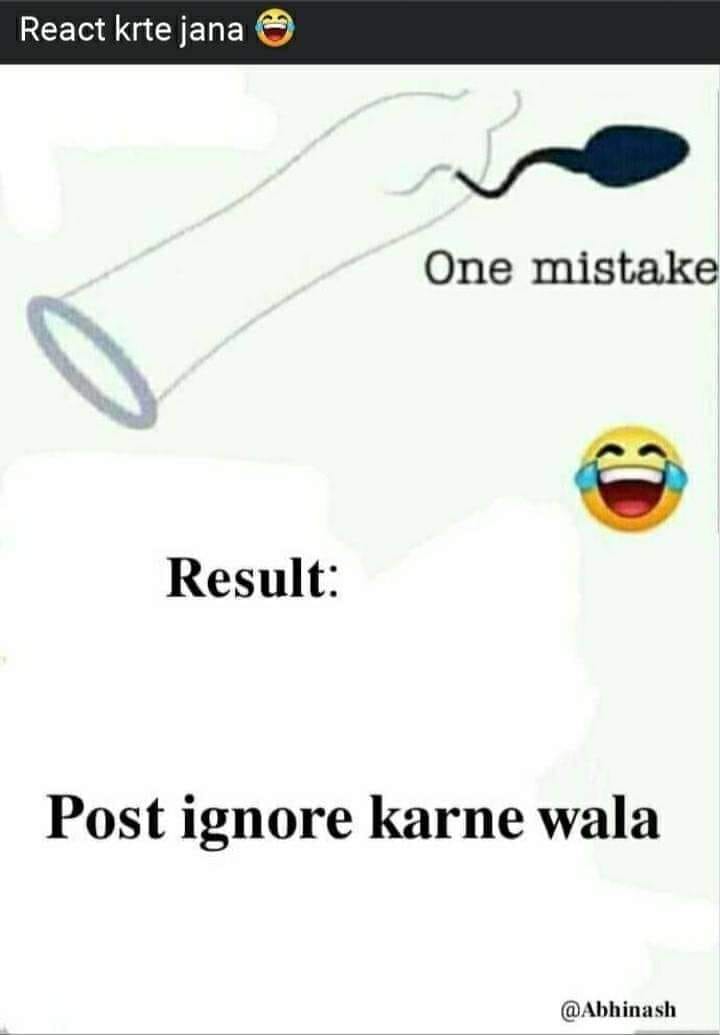
Caption: One Mistake    Result     Post ignore karne wala
Label: non-hate